Field crop: tomato
Growth stage: 1
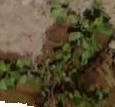
Species: portulaca